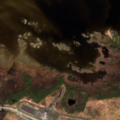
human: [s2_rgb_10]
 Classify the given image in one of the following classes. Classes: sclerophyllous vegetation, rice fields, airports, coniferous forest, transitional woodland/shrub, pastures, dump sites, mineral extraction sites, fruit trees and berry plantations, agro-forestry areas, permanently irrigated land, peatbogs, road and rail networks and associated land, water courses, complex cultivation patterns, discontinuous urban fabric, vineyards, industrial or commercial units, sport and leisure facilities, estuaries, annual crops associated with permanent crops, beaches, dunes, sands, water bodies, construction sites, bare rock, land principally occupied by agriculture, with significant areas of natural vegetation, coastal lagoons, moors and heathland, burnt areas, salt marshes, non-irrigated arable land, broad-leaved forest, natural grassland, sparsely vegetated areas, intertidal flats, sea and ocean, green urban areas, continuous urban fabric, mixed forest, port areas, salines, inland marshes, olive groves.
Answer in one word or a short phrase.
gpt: construction sites, broad-leaved forest, mixed forest, sea and ocean